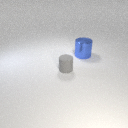
small gray rubber cylinder in front of large blue metal cylinder